Interaction volume radius: 5 \u00c5
Interaction volume height: 15 \u00c5
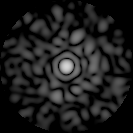
Disorder parameter: 0.8194